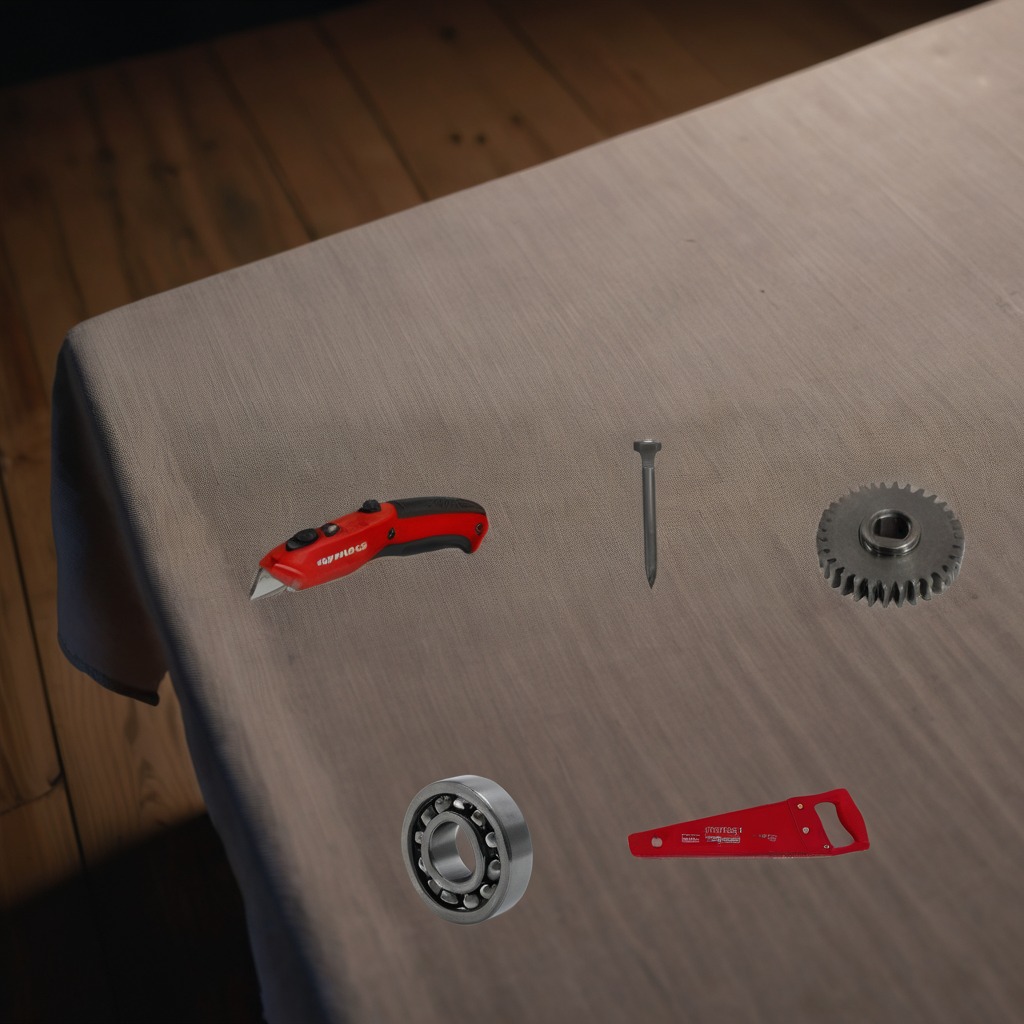
A ball bearing, a gear with teeth, a utility knife, an iron nail, and a metal saw are lying on the wooden table.